Field crop: tomato
Growth stage: 1
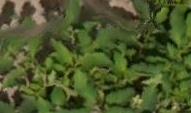
Species: tomato